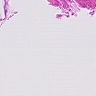
Metastatic tissue present: no